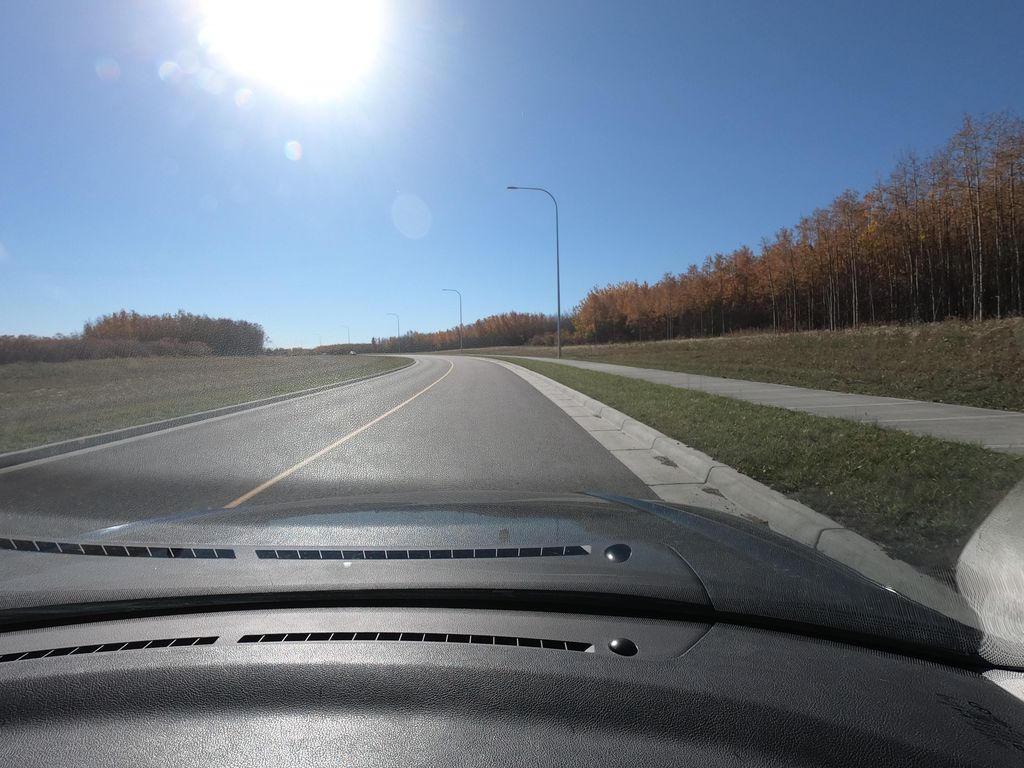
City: calgary